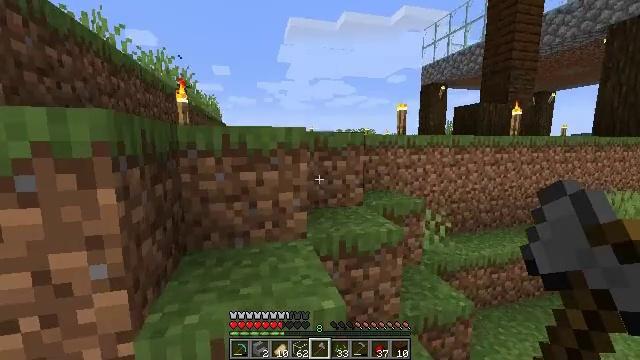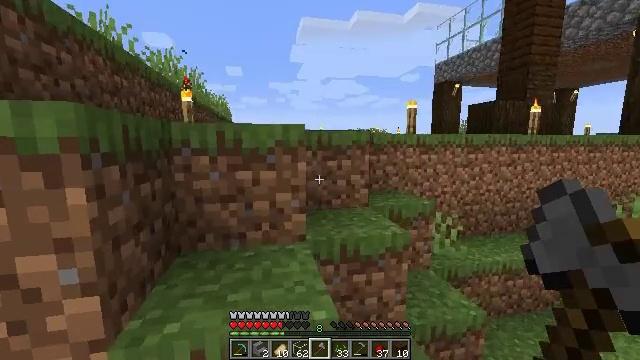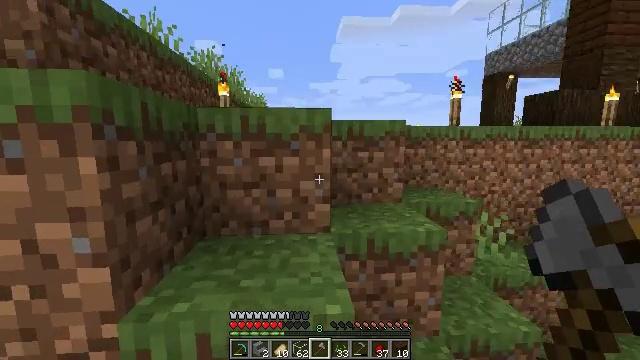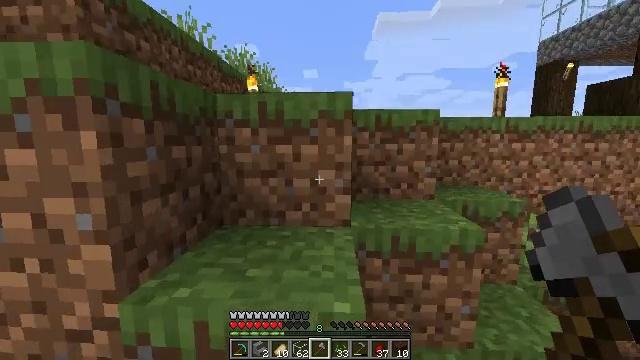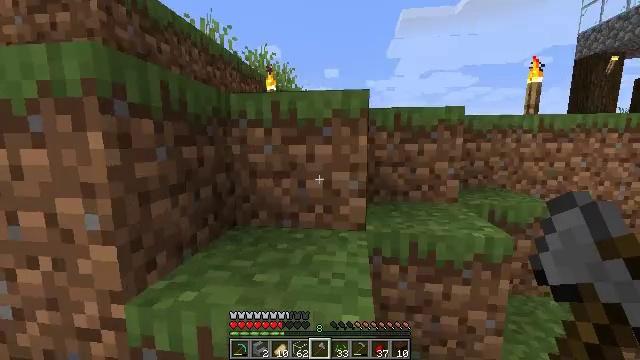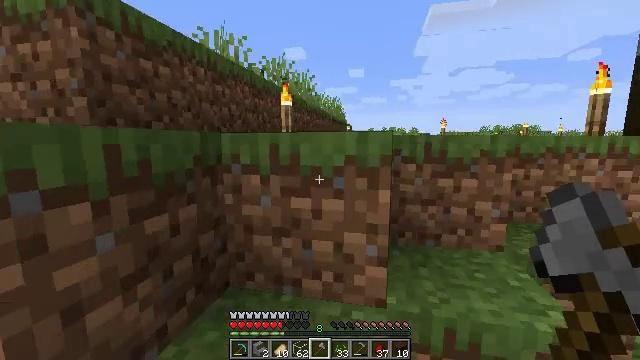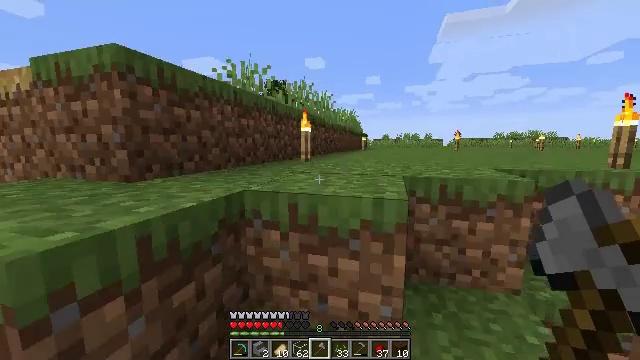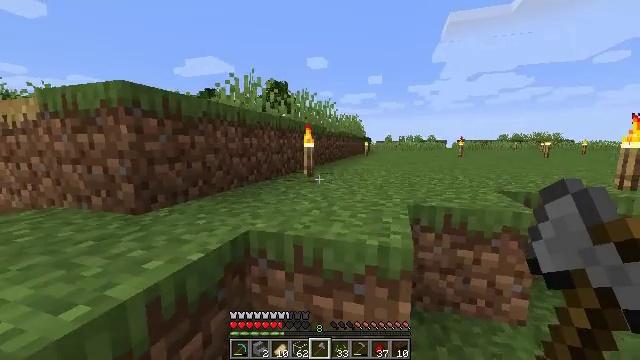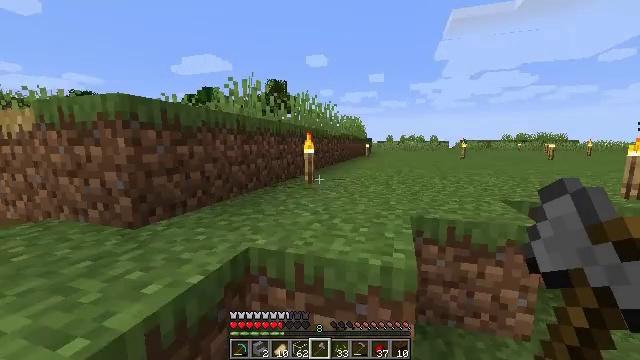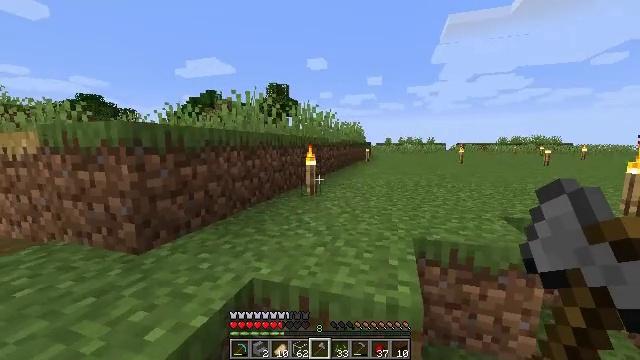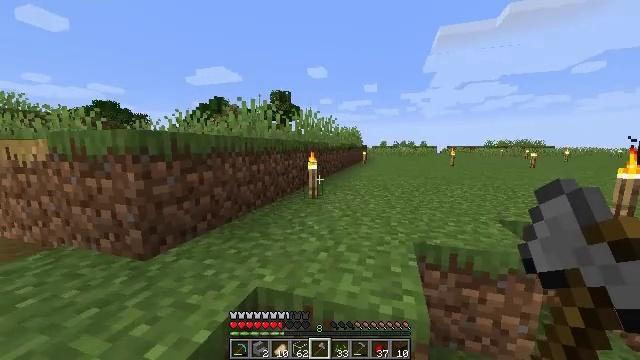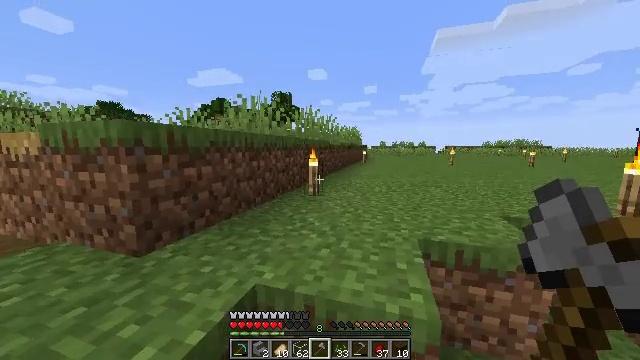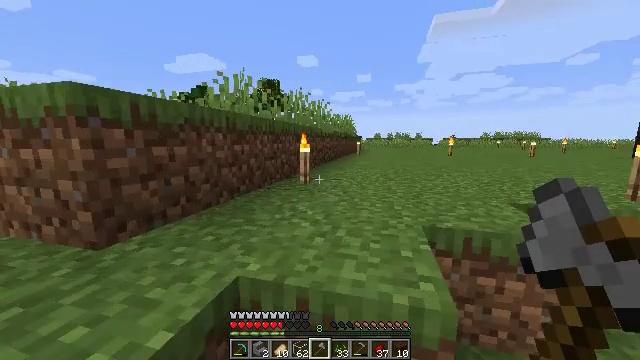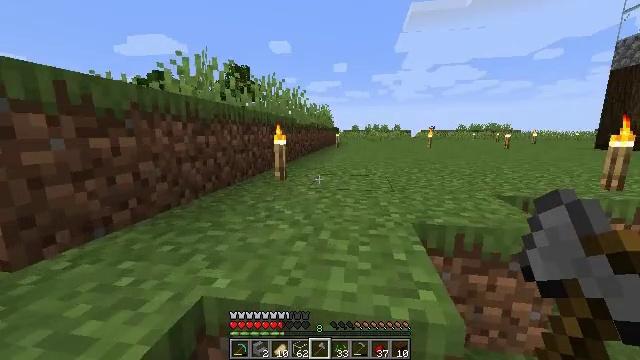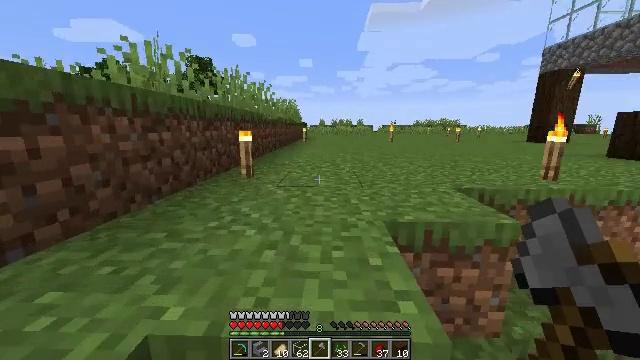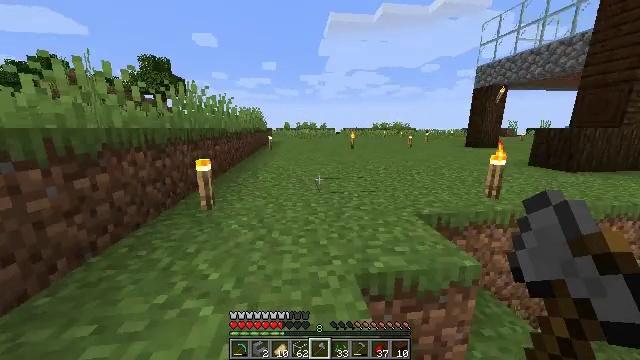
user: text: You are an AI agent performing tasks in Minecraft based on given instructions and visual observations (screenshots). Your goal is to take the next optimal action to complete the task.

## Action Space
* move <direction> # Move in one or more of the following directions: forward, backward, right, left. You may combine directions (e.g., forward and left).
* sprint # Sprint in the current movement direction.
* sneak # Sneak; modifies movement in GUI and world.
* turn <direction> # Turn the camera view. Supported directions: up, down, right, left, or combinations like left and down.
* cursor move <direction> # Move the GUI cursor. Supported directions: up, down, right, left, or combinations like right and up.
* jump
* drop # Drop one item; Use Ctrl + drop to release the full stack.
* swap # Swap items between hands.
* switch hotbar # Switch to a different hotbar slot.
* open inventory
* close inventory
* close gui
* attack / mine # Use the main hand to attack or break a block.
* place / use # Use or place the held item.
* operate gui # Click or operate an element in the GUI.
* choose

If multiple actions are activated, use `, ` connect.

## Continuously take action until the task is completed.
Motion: motion action
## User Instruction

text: Attack the dark oak planks to recycle them.
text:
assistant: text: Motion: move forward, turn left, jump
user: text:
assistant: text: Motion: move forward, turn left, jump
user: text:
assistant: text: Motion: move forward, turn left, jump
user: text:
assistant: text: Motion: move forward, turn left, jump
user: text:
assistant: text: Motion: move forward, sprint, turn left, jump
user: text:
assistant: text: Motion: move forward, sprint, turn left, jump
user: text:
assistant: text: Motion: move forward, sprint, jump
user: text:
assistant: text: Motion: move forward, sprint, jump
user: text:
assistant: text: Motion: move forward, jump
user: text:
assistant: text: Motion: move forward, jump
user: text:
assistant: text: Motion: move forward, jump
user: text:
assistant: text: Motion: move forward, turn right and down, jump
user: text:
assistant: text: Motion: move forward, turn right and down, jump
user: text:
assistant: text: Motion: move forward, sprint, turn right and down, jump
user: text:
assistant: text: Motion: move forward, sprint, turn right, jump
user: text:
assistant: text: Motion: move forward, sprint, turn right, jump
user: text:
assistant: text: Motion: move forward, sprint, turn right, jump
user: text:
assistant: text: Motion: move forward, sprint, turn right, jump
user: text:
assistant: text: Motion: move forward, jump
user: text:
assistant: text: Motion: move forward, jump
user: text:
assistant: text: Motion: move forward, jump
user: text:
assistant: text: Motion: move forward, jump
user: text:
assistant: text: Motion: move forward, jump
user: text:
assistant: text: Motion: move forward, jump
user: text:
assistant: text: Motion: move forward, jump
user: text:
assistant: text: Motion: move forward, sprint, jump
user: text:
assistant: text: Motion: move forward, sprint, jump
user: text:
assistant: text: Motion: move forward, sprint, jump
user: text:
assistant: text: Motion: move forward, sprint, jump
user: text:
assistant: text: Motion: move forward, turn right, jump